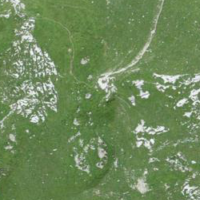
EUNIS habitat code: 23
Species observed at this site:
Euphorbia cyparissias